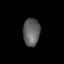
Tissue: lung
Cell type: Others
Senescence score: 0.6237
Nuclear area (px): 454
Mean DAPI intensity: 96.643